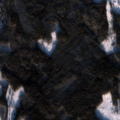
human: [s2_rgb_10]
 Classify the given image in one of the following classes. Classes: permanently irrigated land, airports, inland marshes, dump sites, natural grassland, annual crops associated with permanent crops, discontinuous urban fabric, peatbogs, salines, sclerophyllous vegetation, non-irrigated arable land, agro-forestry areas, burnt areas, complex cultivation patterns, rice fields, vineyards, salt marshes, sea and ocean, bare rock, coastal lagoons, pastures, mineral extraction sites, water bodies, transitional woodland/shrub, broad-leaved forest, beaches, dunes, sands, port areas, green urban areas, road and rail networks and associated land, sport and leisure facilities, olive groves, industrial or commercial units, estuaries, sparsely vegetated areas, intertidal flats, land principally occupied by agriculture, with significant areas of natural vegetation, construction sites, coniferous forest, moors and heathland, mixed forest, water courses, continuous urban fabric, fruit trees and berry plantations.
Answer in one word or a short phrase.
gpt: land principally occupied by agriculture, with significant areas of natural vegetation, coniferous forest, mixed forest, transitional woodland/shrub